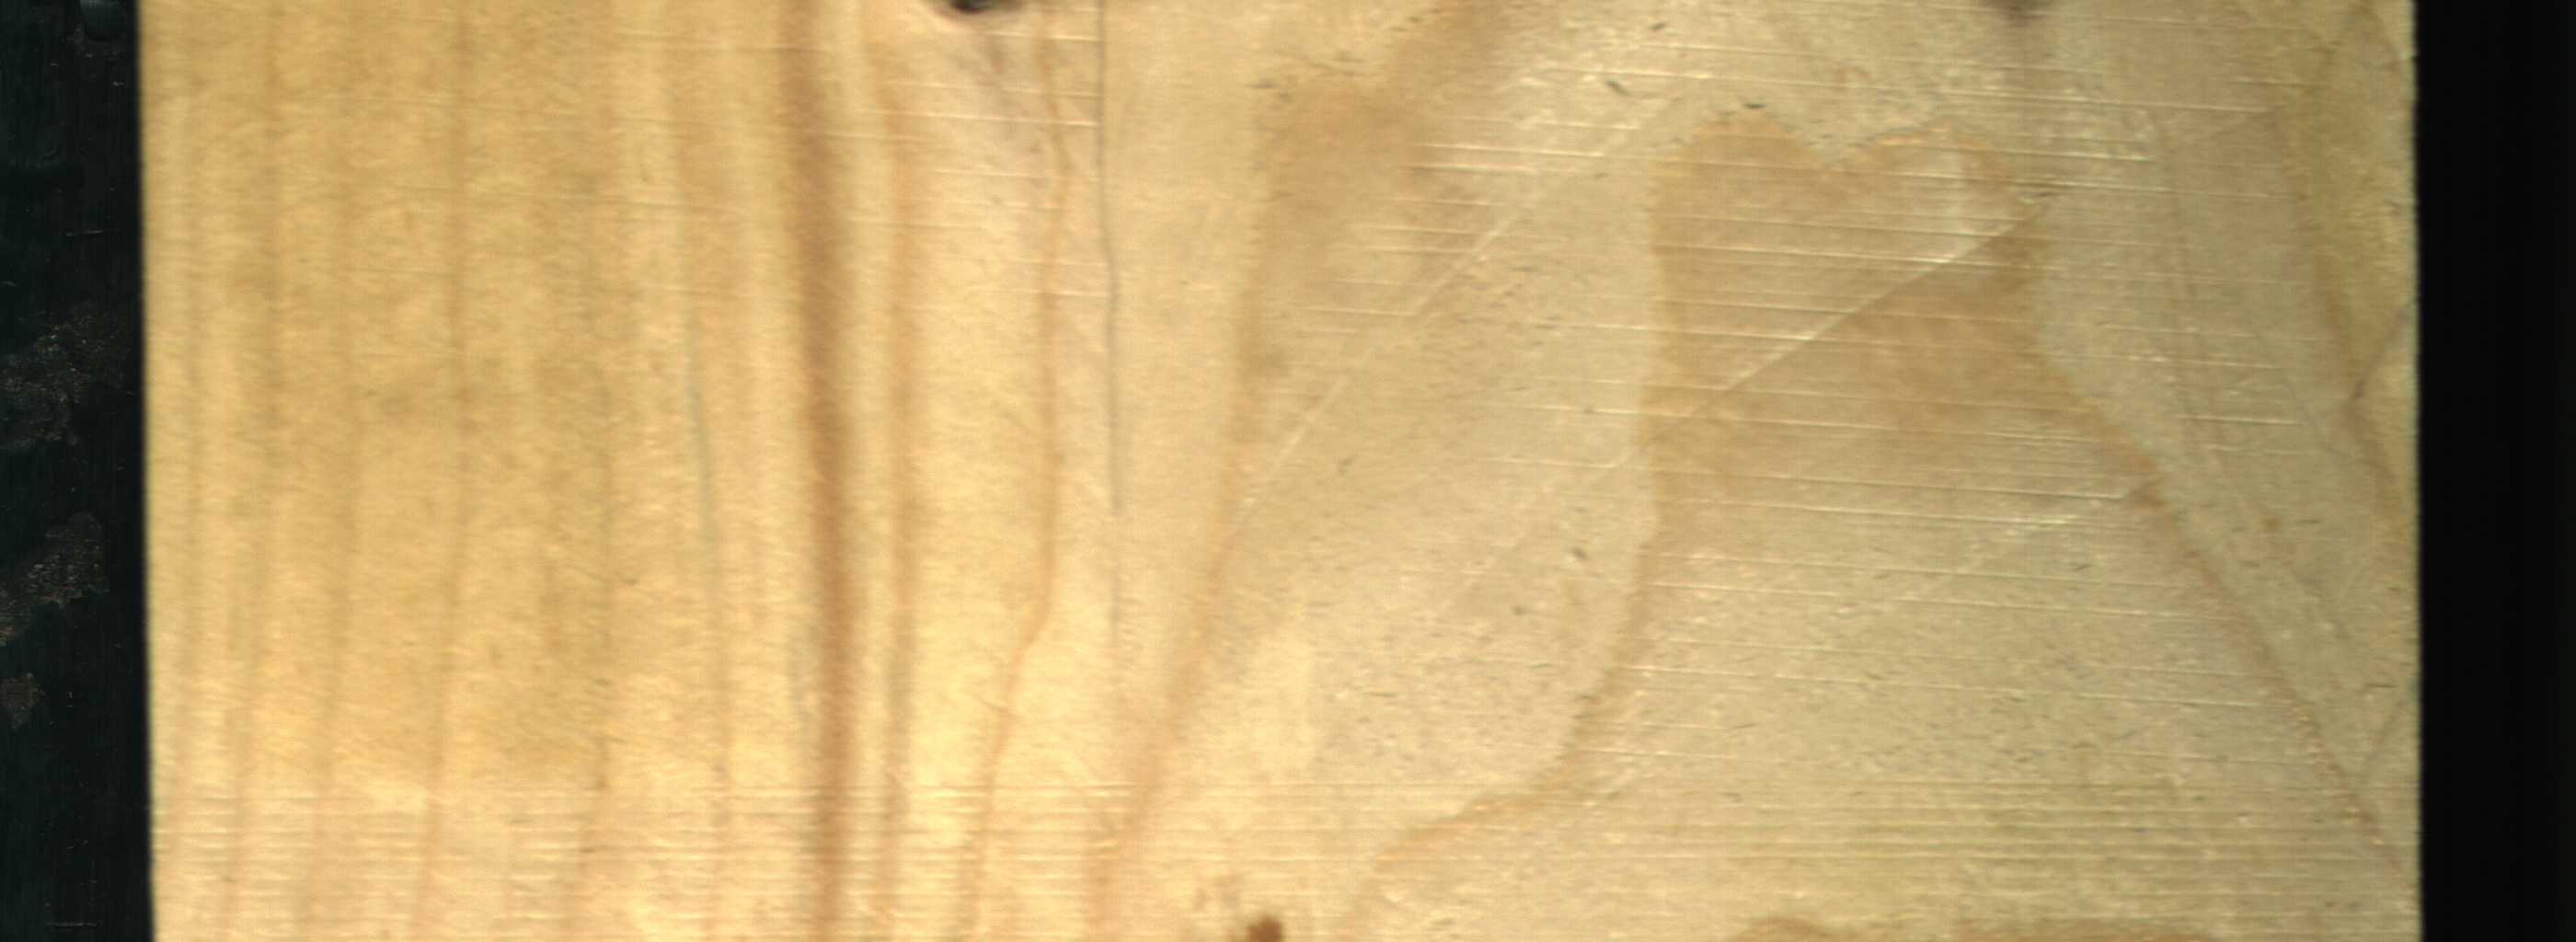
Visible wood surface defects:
Dead_Knot